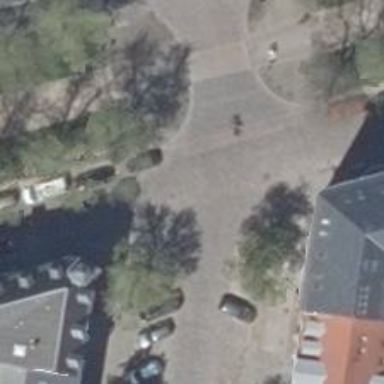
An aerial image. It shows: Residential road with parallel parking lanes on both sides. The surface of the right sidewalk is made of sett.